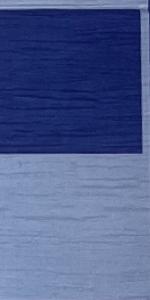
Label: Empty